Question:
for quick reference I have attached the image of what I want.
I would like to update (change the content) without updating the whole page (without refreshing the page). Clicking on the links or buttons on the whitebox should fetch the data from the database and that is to be displayed in the redbox. Of course first thing you would write as an answer will be "Ajax!!!", but as I'm new to 'laravel framework', I want to know what is the best way to achieve this, should I write the 'javascript' directly in the view or in the controller, and how to do it through controller? If you need any more info please let me know.
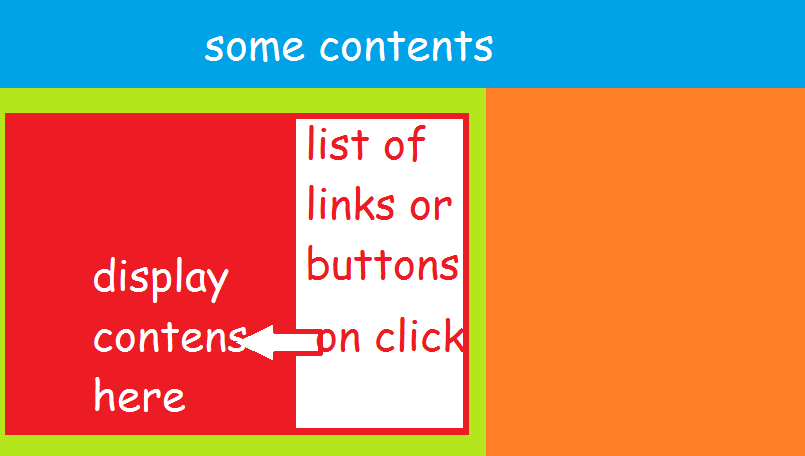
Answer: First we need to set up some routes. You can also do this with controllers.
'''
Route::get('home', function()
{
return View::make('home');
});
Route::get('someRoute', function()
{
return View::make('someView');
});
'''
For the home view, I'd add a scripts section:
'''
//home.php
<html>
<head>
<script>
$('a.ajax').click(function(e){
e.preventDefault();
var pageURL = $(this).attr('href');
$('#ajaxContent').load(pageURL);
});
</script>
</head>
<body>
<div class="wrapper">
<a href="{{URL::to('someRoute')}}" class="ajax">Click Here</a>
<div id="ajaxContent"></div>
</div>
</body>
</html>
'''
In case you're using blade templating, here's an implementation
'''
//main.blade.php
<html>
<head>
@yield('styles')
</head>
<body>
<div class="wrapper">
@yield('content')
</div>
@section('scripts')
<script src="//ajax.googleapis.com/ajax/libs/jquery/1.10.1/jquery.min.js"></script>
@show
</body>
</html>
//home.blade.php
@extends('main')
@section('content')
<a href="<?=URL::to('someRoute')?>" class="ajax">Click Here</a>
<div id="ajaxContent"></div>
@stop
@section('scripts')
@parent
$('a.ajax').click(function(e){
e.preventDefault();
var pageURL = $(this).attr('href');
$('#ajaxContent').load(pageURL);
});
@stop
'''